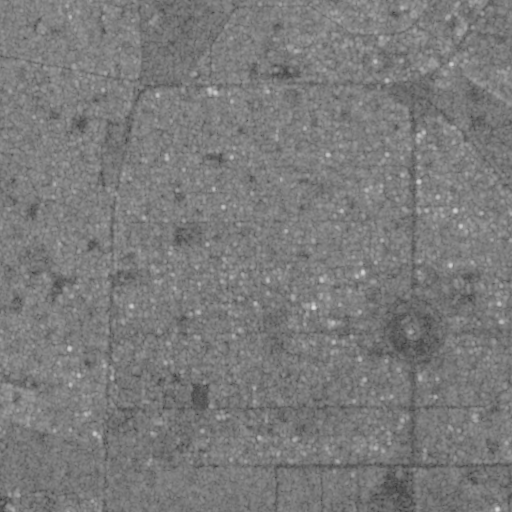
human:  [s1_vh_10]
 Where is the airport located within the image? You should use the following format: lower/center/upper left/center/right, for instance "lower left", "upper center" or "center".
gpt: The airport is located in the upper of the image.
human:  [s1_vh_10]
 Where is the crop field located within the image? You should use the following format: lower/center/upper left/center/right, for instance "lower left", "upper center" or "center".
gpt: The crop field is located in the center right of the image.
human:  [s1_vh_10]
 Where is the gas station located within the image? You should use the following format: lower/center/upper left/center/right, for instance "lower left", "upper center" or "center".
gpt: The gas station is located in the center left of the image.
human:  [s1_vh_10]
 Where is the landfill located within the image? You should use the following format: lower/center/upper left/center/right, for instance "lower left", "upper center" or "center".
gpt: The landfill is located in the upper left of the image.
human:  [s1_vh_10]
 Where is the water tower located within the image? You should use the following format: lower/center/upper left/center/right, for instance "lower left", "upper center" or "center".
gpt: The water tower is located in the lower left of the image.
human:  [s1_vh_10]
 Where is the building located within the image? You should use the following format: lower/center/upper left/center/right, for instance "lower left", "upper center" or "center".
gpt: There is no building in the image.

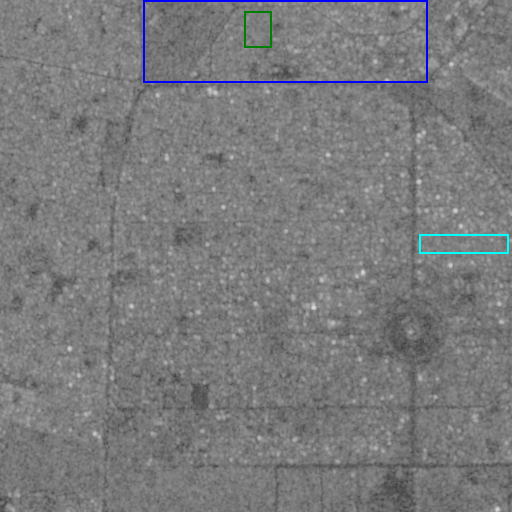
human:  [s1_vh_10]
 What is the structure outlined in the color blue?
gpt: The structure outlined in blue is an airport.
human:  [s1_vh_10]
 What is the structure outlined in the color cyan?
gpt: The structure outlined in cyan is a crop field.
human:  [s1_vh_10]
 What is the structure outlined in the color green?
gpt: The structure outlined in green is a park.
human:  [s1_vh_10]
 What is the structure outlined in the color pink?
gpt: There is no pink outline.